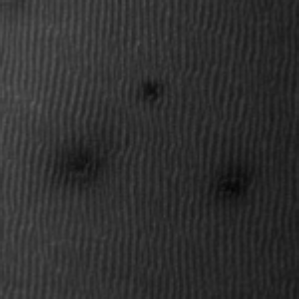
Label: frost